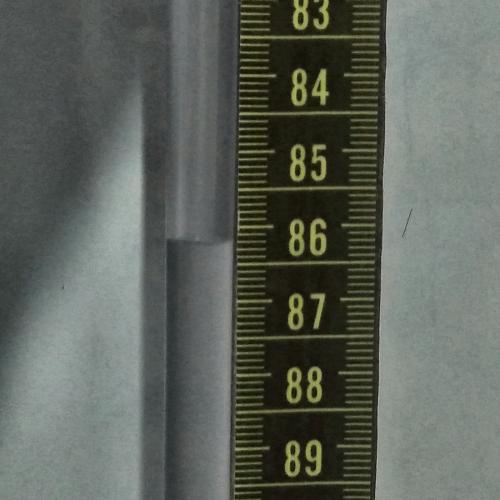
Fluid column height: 86.2 cm